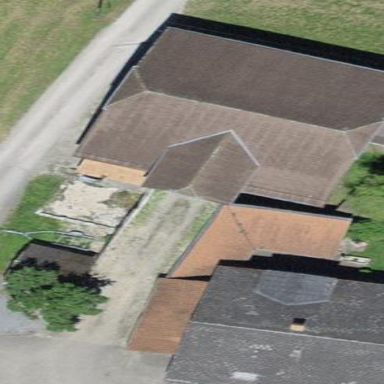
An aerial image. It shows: Rural barn.